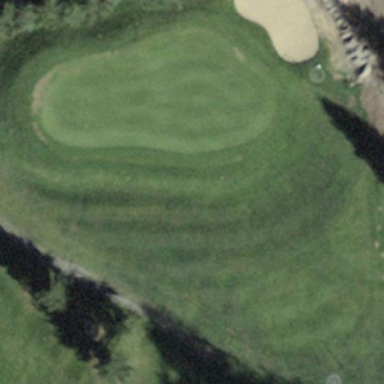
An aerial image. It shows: Golf fairway surrounded by grass.